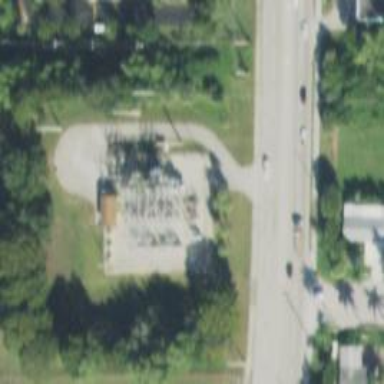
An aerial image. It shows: Power tower.